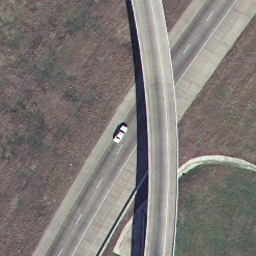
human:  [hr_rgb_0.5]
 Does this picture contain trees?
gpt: yes

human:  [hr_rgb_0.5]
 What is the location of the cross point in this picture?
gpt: center

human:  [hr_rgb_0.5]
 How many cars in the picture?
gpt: one